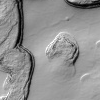
Atmospheric dust classification: not_dusty